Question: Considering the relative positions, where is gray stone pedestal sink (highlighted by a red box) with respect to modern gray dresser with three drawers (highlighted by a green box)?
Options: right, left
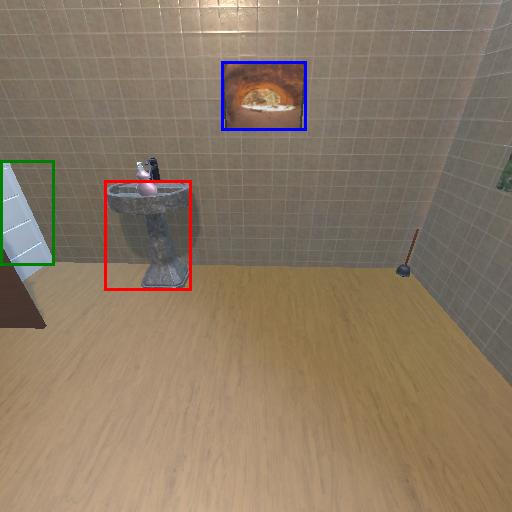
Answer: right